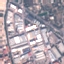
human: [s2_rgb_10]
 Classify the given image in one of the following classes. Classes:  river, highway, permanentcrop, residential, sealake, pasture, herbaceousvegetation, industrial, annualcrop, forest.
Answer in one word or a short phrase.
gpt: Industrial